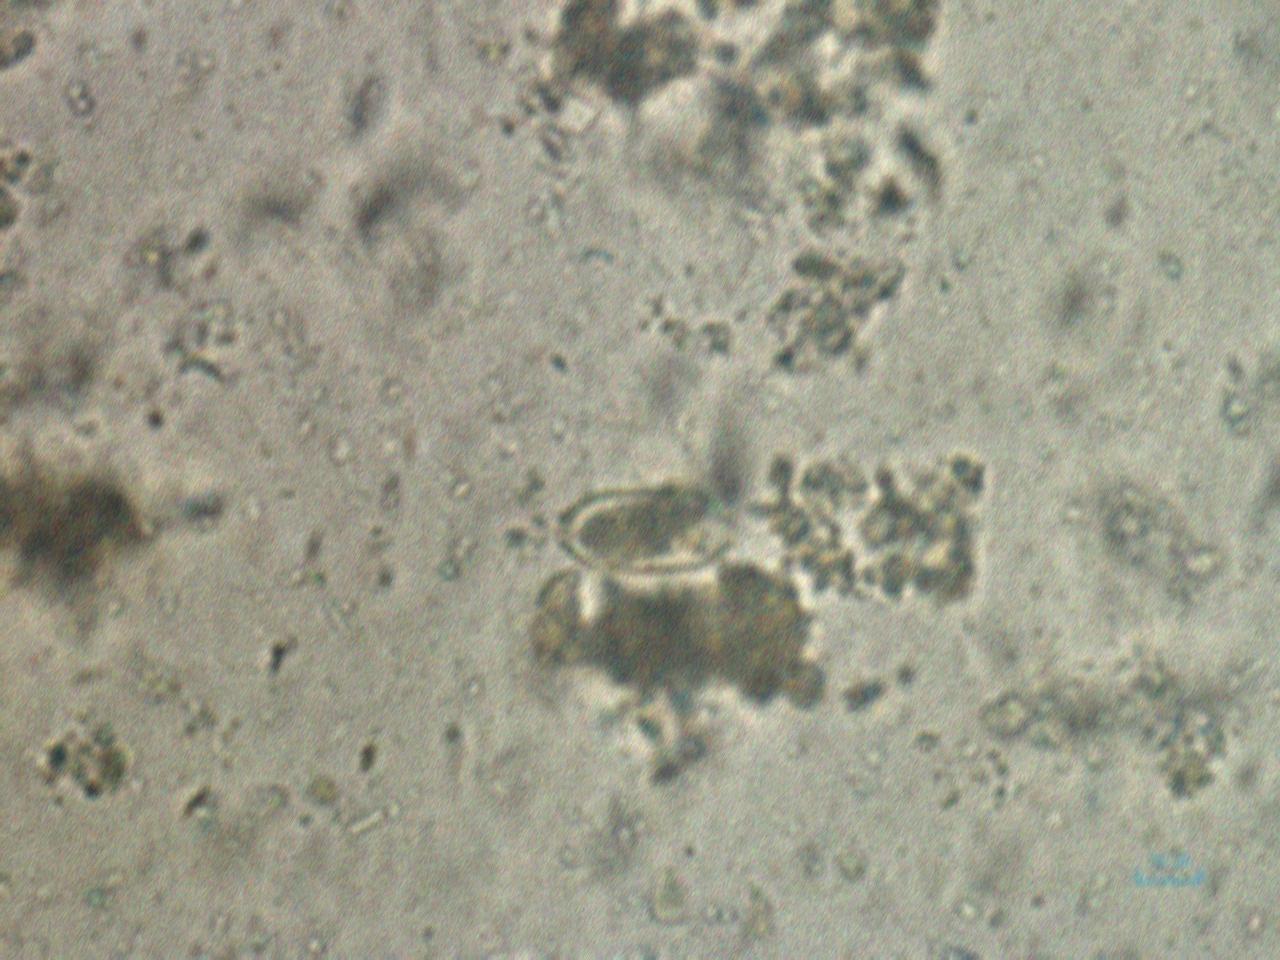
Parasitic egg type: Capillaria philippinensis